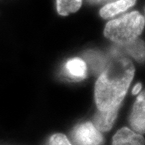
Tissue sample: colon
Magnification: 5.0x
Cell type: Stem and progenitor cells
Senescence state: normal